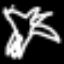
Label: airplane